Question: I have a small problem. When my button doesn't fit table cell, line gets broken. But button in new line looks bad ("sticked" to button above, as in picture). How to make it at least have some neat top margin, to "unstick" it from the top button?!
Here's an example:

And here is the code:
'''
<a href="#" class="btn btn-default"><i class="fa fa-info-circle"></i> Szczegoly</a>
<a href="#" class="btn btn-default"><i class="fa fa-key"></i> Uprawnienia</a>
<a href="#" class="btn btn-default"><i class="fa fa-edit"></i> Edytuj</a>
<a href="#" class="btn btn-danger"><i class="fa fa-trash-o"></i> Usun</a> <!-- this button looks bad -->
'''
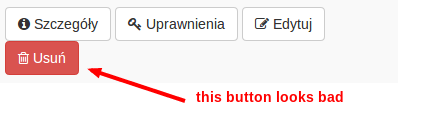
Answer: '''
a.btn{
display:inline-block;
margin-bottom:10px;
}
'''